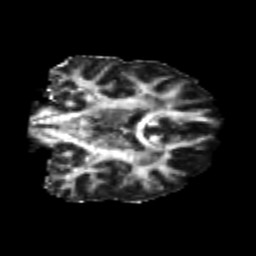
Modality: FA
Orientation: coronal
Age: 24
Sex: male
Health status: healthy
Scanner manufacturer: philips
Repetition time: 7.386 s
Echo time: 0.08599 s